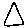
Label: triangle